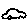
Label: car